Question: is there any way to read the eclipse problem view programatically in eclipse plugin.
I want to fetch data from the following screen-

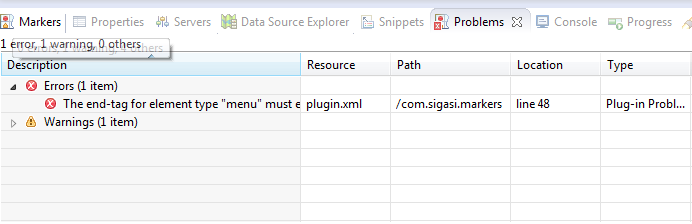
Answer: Yes: Ask the workbench for all 'Marker's of type 'IMarker.PROBLEM'. The documentation contains a <URL>:
'''
IMarker[] problems = null;
int depth = IResource.DEPTH_INFINITE;
try {
problems = resource.findMarkers(IMarker.PROBLEM, true, depth);
} catch (CoreException e) {
// something went wrong
}
'''
To get the workspace root, use 'ResourcesPlugin.getWorkspace().getRoot();'
The file 'MarkerTypesModel.java' contains this code:
'''
private String getWellKnownLabel(String type) {
if (type.equals(IMarker.PROBLEM)) {
return "Problem";//$NON-NLS-1$
}
if (type.equals(IMarker.TASK)) {
return "Task";//$NON-NLS-1$
}
if (type.equals("org.eclipse.jdt.core.problem")) { //$NON-NLS-1$
return "Java Problem";//$NON-NLS-1$
}
return type;
}
'''
As you can see, it compares the type with a fixed string to produce 'Java Problem' (and the NON_NLS-Comments are wrong, too).